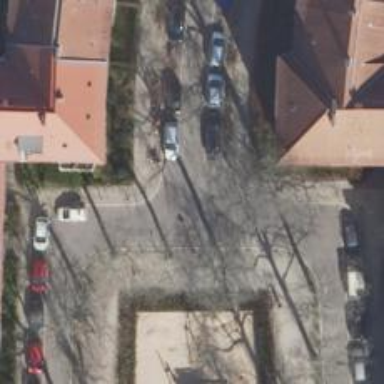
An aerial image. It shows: Living street with asphalt surface. There are separate sidewalks and no stopping parking conditions on both sides of the road.